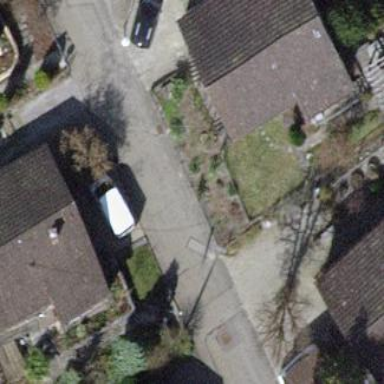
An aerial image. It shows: Detached building with gabled roof.